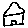
Label: house